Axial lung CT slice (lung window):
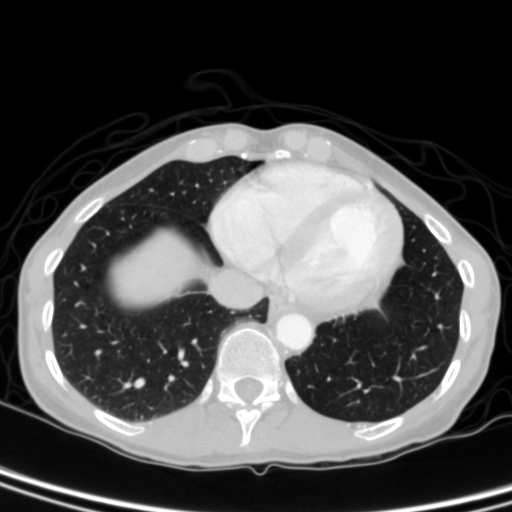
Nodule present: no